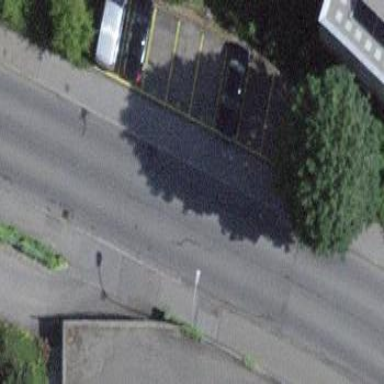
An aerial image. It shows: Street side parking area.